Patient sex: M
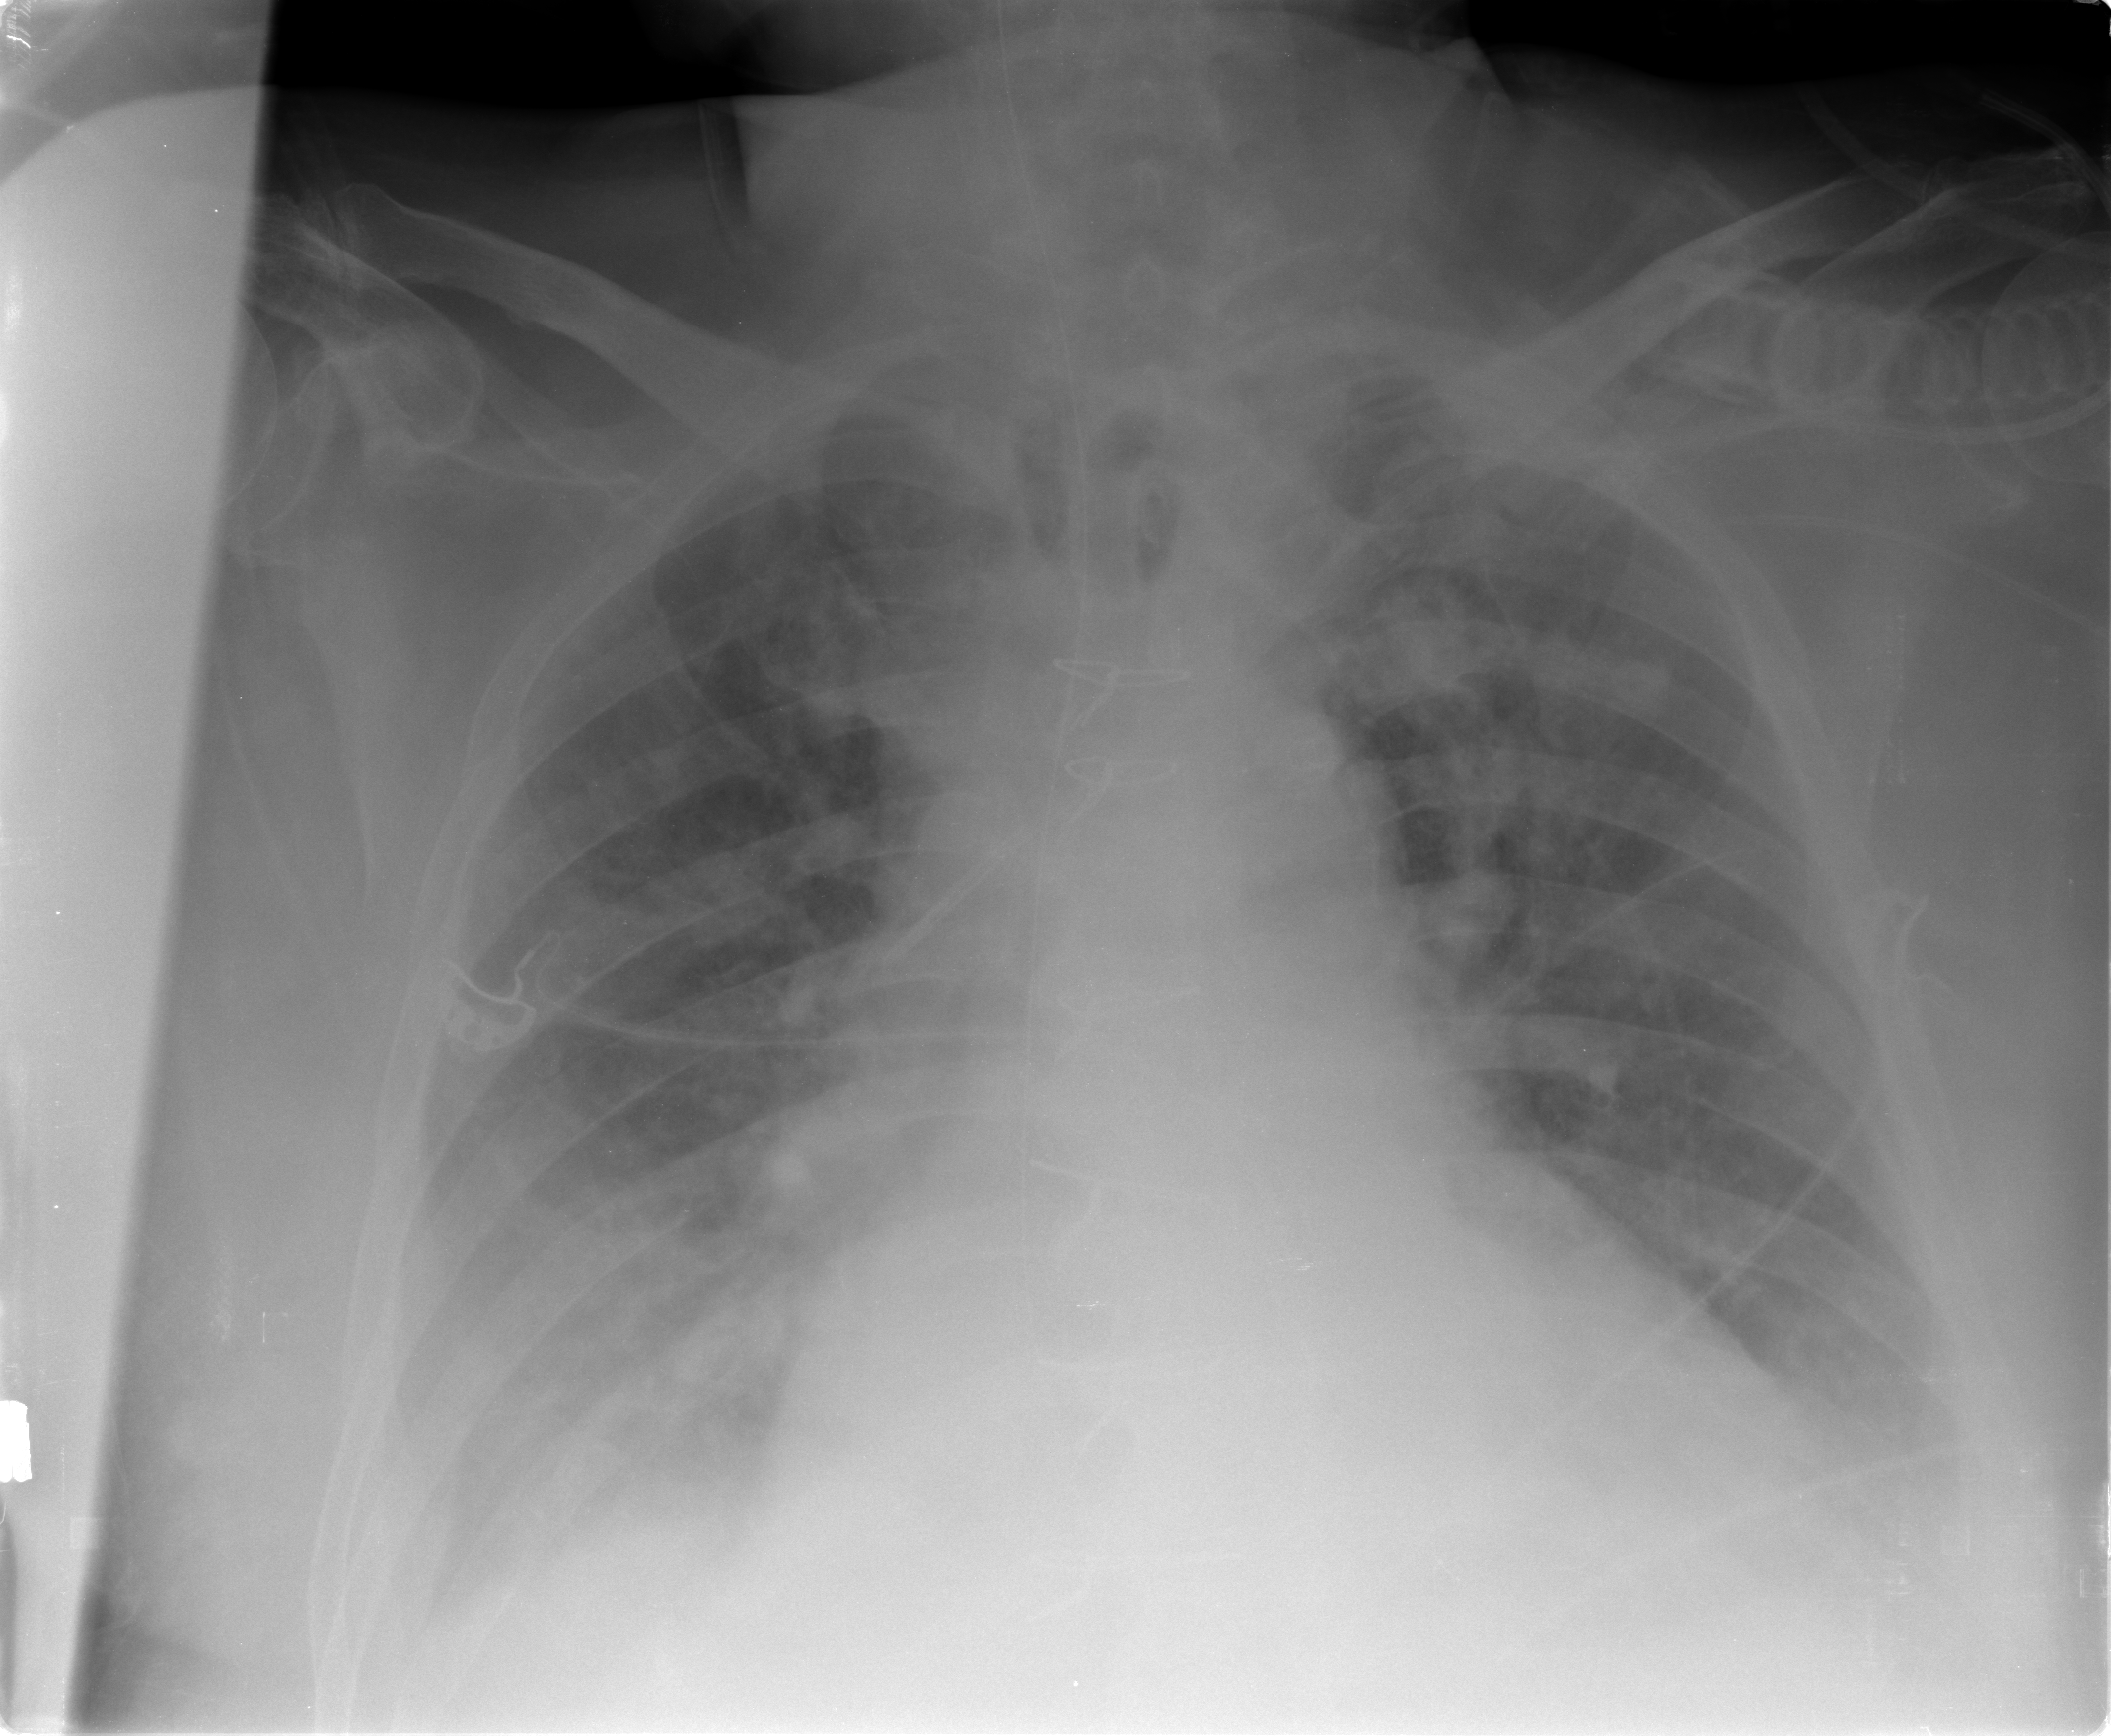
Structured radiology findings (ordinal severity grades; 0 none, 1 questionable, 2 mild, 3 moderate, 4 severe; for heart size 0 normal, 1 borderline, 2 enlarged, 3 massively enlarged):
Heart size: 2
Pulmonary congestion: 2
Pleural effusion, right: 2
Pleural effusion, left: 2
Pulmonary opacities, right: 2
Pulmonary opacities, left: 2
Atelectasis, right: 2
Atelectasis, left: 2